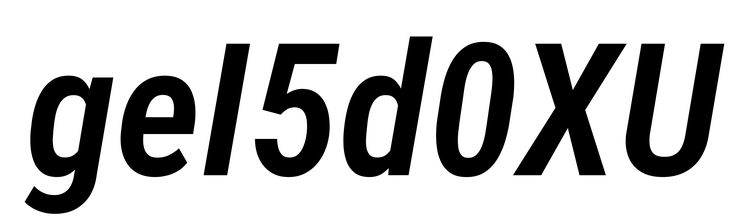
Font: Roboto-Italic_Condensed_SemiBold_Italic